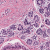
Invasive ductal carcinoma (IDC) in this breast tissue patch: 0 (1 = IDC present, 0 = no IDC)